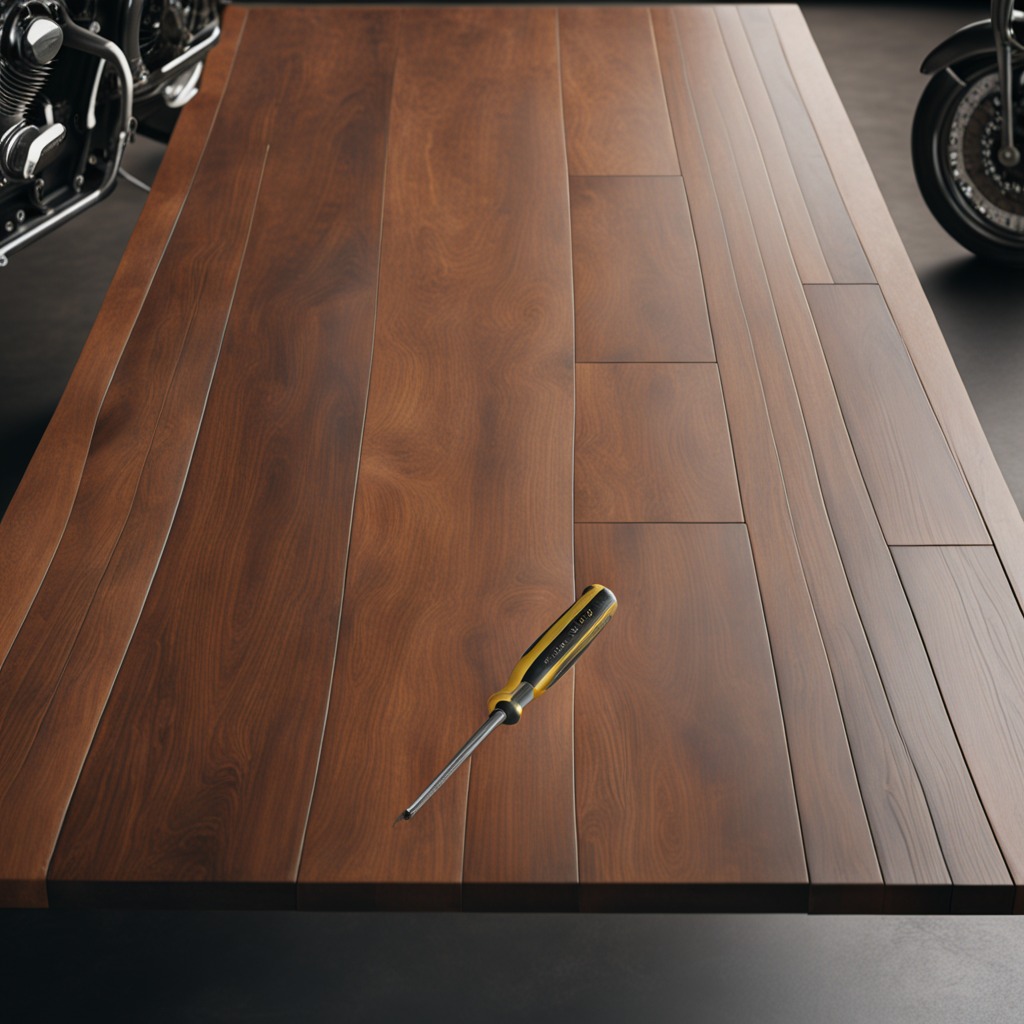
A screwdriver is lying on the oil-spilled wooden table in a vintage motorcycle garage.